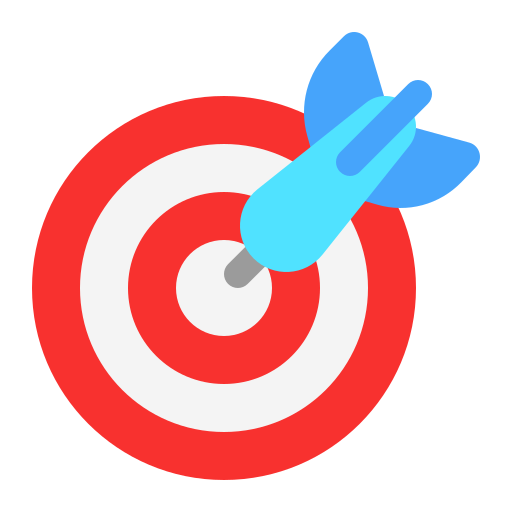
bullseye flat